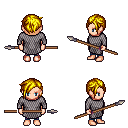
a pixel art fantasy rpg character, female body template, human, light skin, chain mail, magenta pants, blonde pixie cut hairstyle, spear, four views (front, back, left, right), 2x2 character sprite sheet, small pixel art, hard edges, no anti-aliasing